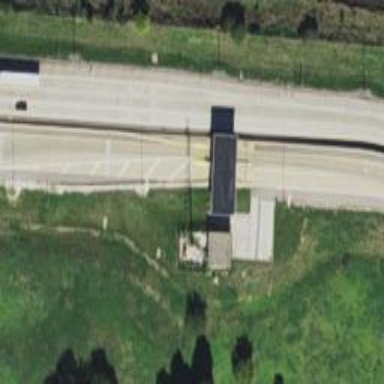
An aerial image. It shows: Toll gantry on the road.